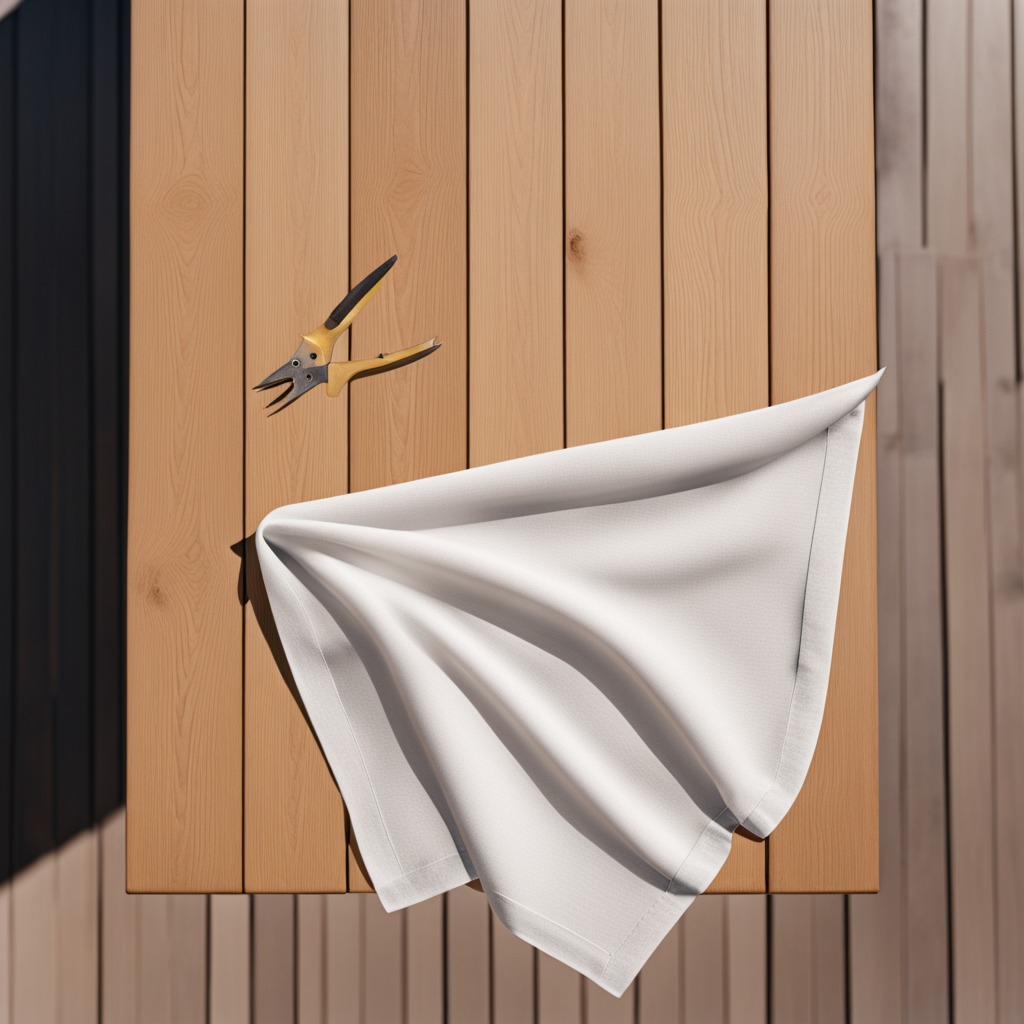
A plier is lying on the wooden table in the outdoor workshop.